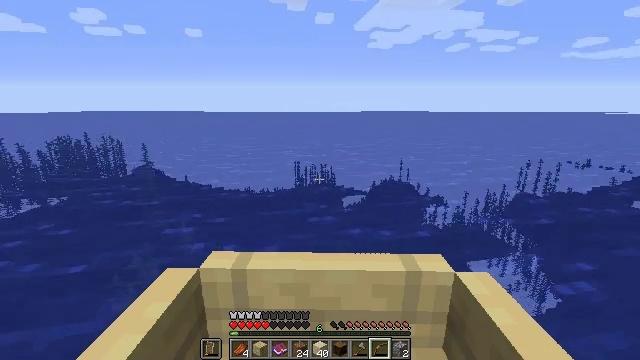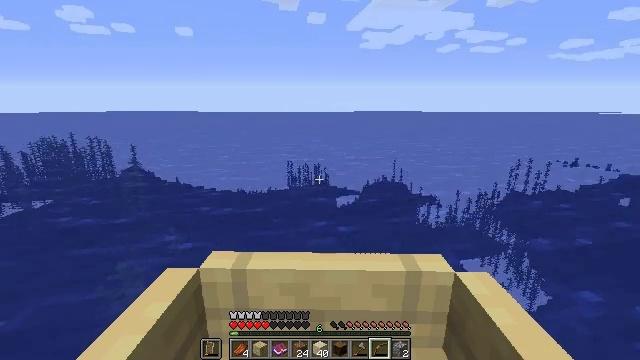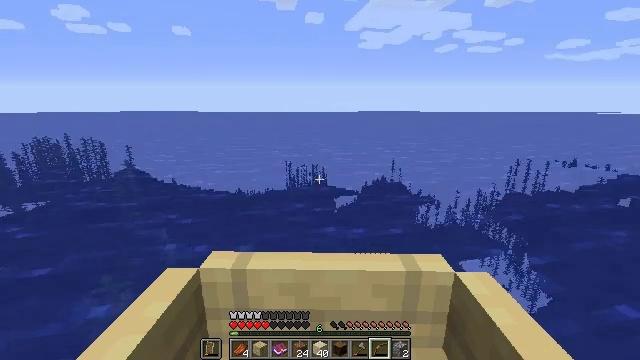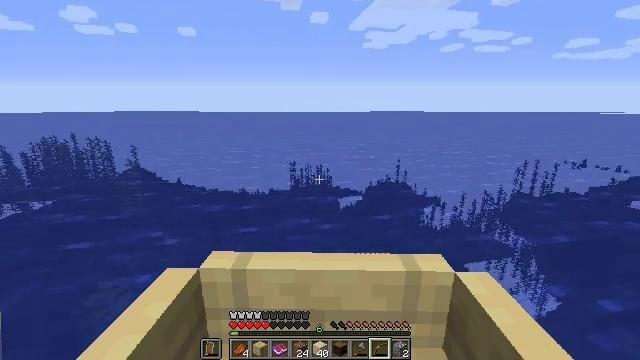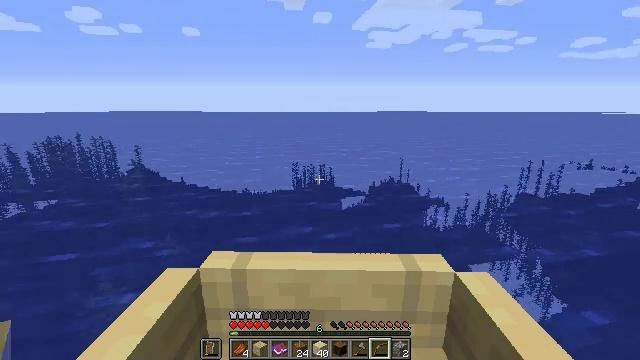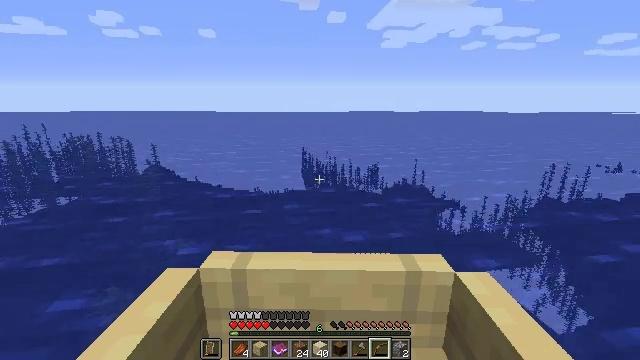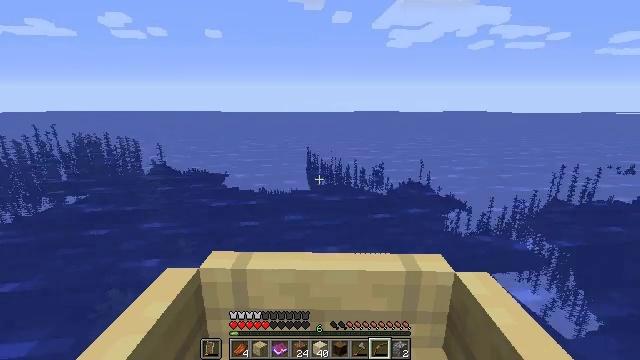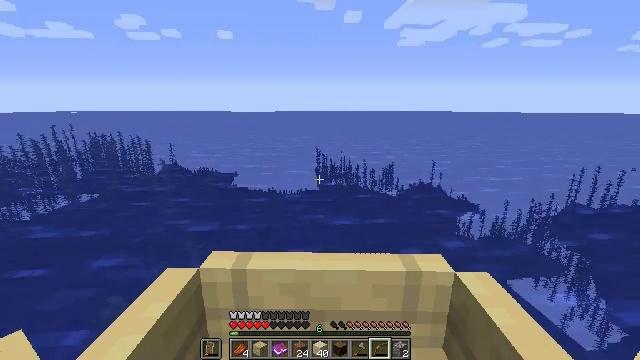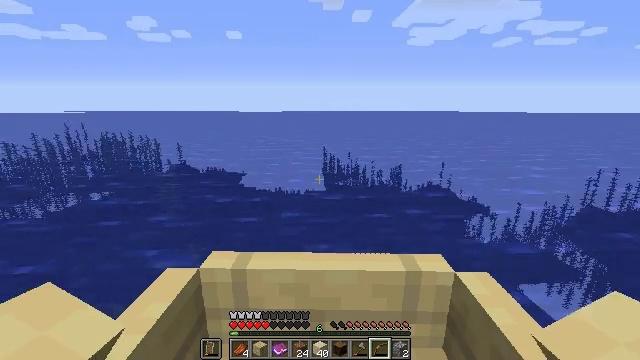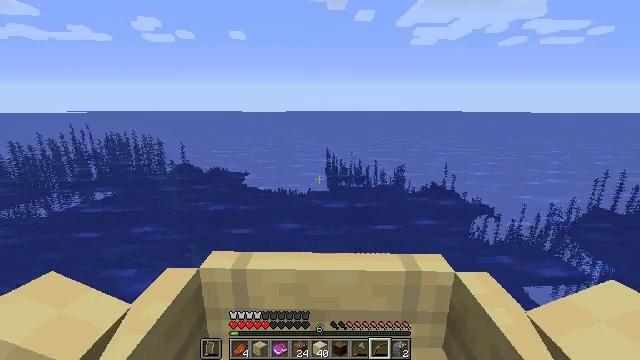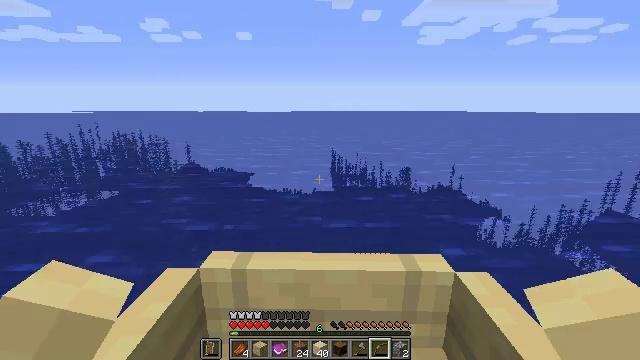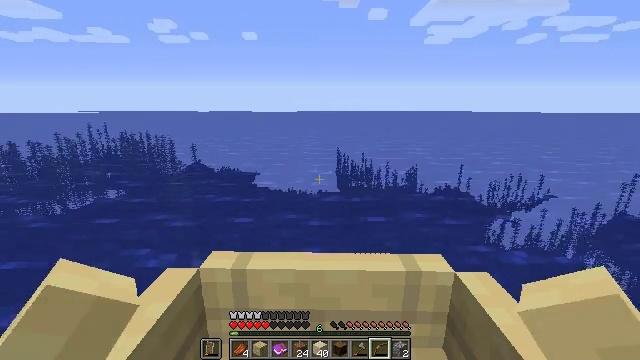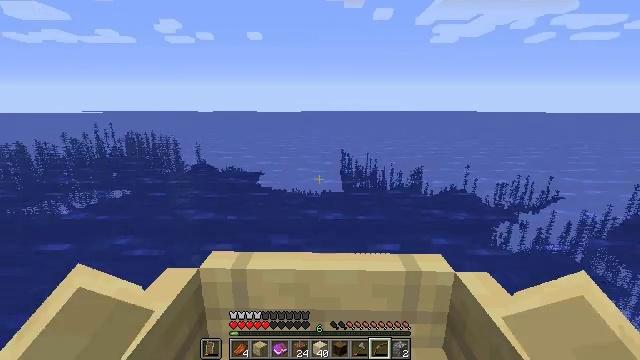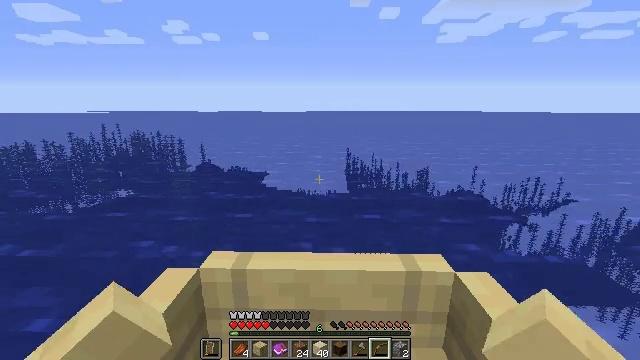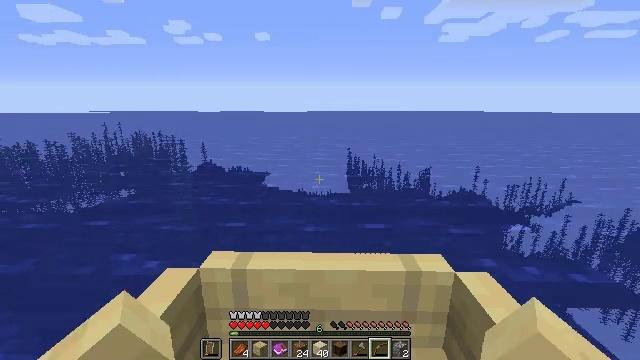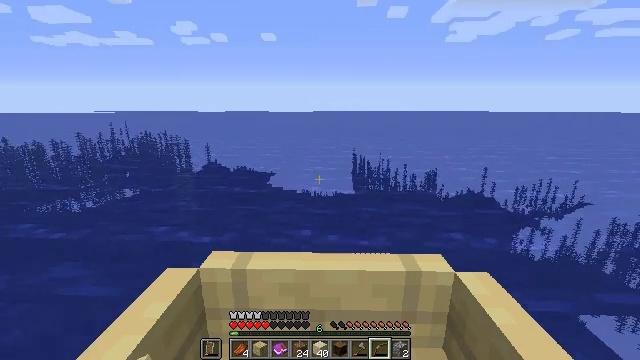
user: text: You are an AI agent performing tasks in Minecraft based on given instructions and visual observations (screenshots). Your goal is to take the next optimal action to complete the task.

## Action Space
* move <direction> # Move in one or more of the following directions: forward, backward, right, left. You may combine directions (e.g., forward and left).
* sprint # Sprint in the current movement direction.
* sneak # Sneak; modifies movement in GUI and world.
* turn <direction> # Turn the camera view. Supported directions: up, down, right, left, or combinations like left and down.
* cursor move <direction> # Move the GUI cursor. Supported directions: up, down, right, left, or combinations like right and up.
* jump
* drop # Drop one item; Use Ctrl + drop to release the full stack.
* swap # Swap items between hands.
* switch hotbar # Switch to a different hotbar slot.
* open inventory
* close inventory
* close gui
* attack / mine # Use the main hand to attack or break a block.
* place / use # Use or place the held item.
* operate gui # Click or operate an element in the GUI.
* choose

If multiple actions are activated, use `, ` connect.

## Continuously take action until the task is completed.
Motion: motion action
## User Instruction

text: Harvest packed ice from cold regions.
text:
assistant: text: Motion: move forward and move left
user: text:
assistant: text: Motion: move forward and move left
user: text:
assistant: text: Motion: move forward and move left
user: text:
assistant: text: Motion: move forward
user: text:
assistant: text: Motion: move forward
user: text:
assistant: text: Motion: move forward
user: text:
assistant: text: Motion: move forward
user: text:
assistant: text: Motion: move forward
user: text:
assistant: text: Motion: move forward
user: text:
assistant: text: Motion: move forward
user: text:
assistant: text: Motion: move forward
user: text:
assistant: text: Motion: move forward
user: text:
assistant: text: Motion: move forward
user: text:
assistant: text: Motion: move forward
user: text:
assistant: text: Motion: move forward
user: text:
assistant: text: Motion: move forward
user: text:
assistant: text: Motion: move forward and move right
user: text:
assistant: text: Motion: move forward and move right
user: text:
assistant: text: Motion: move forward and move right
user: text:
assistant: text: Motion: move forward and move right
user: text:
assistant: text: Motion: move forward
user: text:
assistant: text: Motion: move forward
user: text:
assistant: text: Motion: move forward
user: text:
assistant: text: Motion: move forward
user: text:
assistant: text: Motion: move forward and move left
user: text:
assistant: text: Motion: move forward and move left
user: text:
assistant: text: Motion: move forward
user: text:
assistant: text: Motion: move forward
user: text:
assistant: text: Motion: move forward
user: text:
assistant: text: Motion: move forward